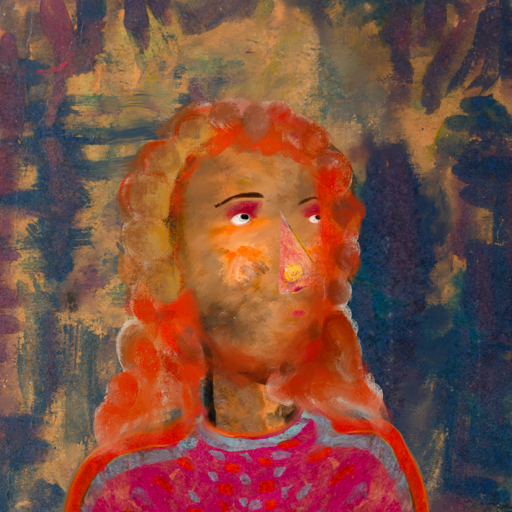
Background: InTheSun, Head And Neck Side: Gypsy_Queen, Face Side: Irani, Bust: Sisters, Hair Side: Rupkatha, Head Accessory: Blank, Second Necklace: Blank, Necklace: Blank, Baby: Blank